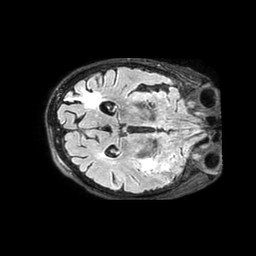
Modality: FLAIR
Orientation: axial
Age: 78
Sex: female
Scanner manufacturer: philips
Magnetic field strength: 3 T
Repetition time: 4.8 s
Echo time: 0.34 s